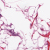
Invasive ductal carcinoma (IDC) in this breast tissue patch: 0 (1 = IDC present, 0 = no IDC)